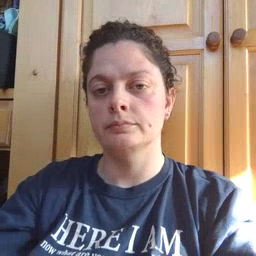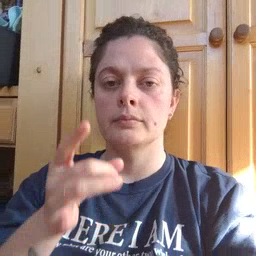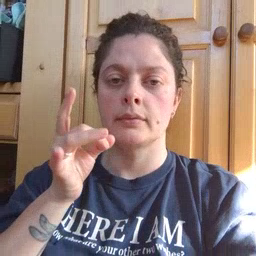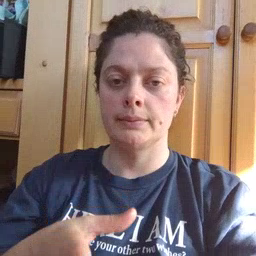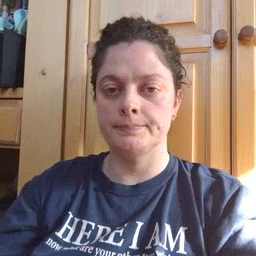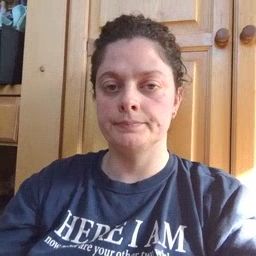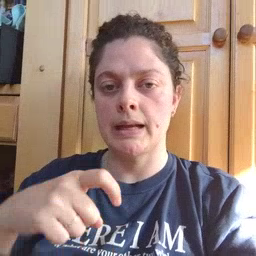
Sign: hate